Field crop: maize
Growth stage: 2
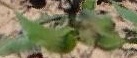
Species: maize